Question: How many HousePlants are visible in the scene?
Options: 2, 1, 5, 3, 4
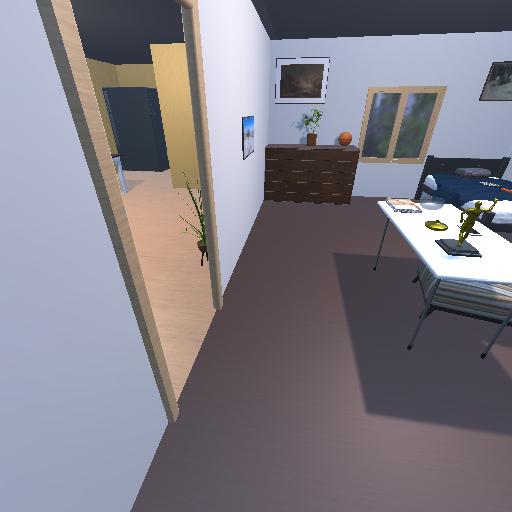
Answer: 2